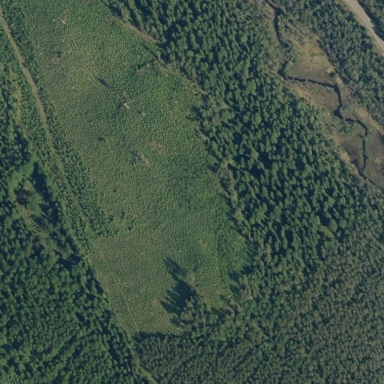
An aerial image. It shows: Clearcut area with scrub vegetation.